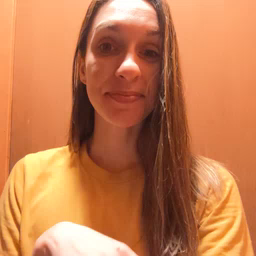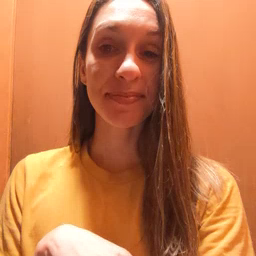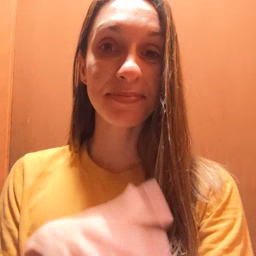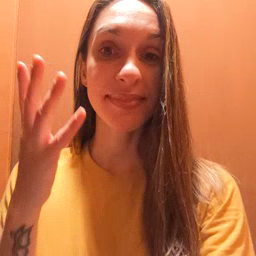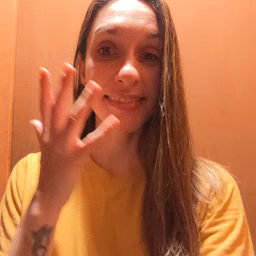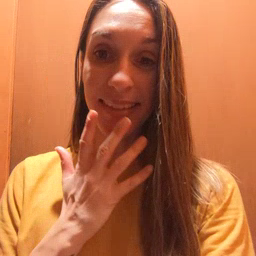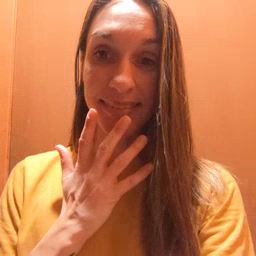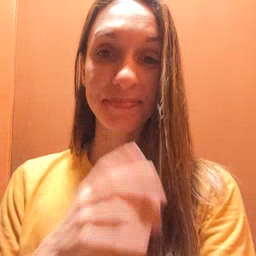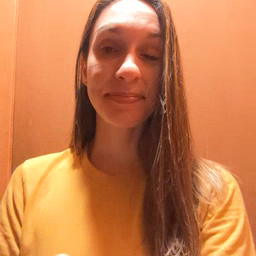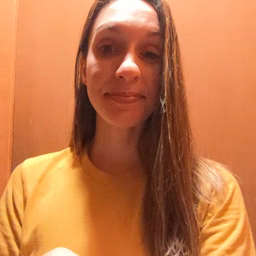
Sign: sad